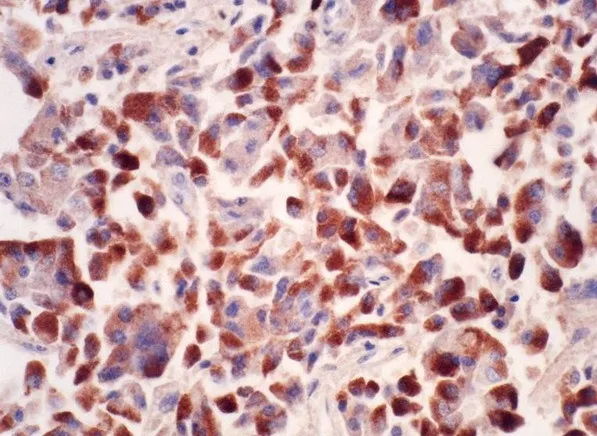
The tumor cells were strongly immunopositive for gastrin. (x250, avidin-biotin-peroxidase).
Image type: pathology (immunostaining)